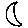
Label: moon